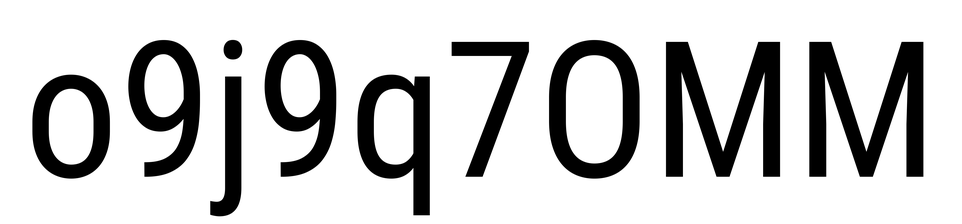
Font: Roboto_Condensed_Regular